Question: ## Issue
I just started using (<URL> and I am trying to do a basic task.
I have a select box that has, for example, 3 items in it. I want to be able to have the user either select 1 of the 3 results or type in their own result and then eventually, on submit, it will submit whatever value is in the box.
## What I've Tried
'''
<input style="width: 200px;" type="hidden" id="foo" />
<script type="text/javascript">
$(document).ready(function () {
$("#foo").select2({
query: function (query) {
var data = { results: [{ text: 'math' }, { text: 'science' }, { text: 'english' }] };
data.results.push({ text: query.term });
query.callback(data);
}
});
});
</script>
'''
The code above allows me to see the 3 results and type in a result myself. But I am unable to get the typed in result to "stick" when I click away, hit enter, or select the result I just typed in. Same goes for the select options, but I am most concerned with the user inputted text.
Here's what it looks like:

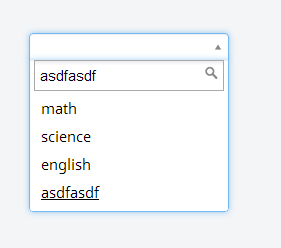
Answer: The parameter createSearchChoice allows you to do just what you want. Here is an example:
'''
<script type="text/javascript">
$("#foo").select2({
createSearchChoice:function(term, data) {
if ($(data).filter(function() {
return this.text.localeCompare(term)===0; }).length===0) {
return {id:term, text:term};
}
},
multiple: false,
data: [{id: 0, text: 'story'},{id: 1, text: 'bug'},{id: 2, text: 'task'}]
});
</script>
'''
Taken from a closed issue at: <URL>
Fiddle: <URL>
Also, make sure you add a name to the input, otherwise you won't see the value at server side
'''
<input style="width: 200px;" type="hidden" id="foo" name="foo" />
'''